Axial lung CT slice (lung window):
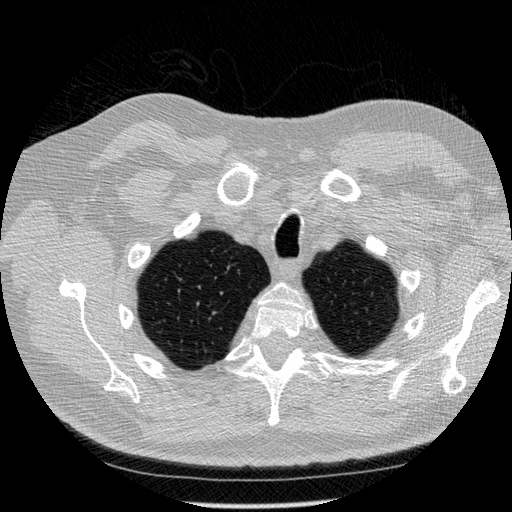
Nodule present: no